Question: I was wondering how to create (using PyQt4) a derived 'QTabWidget' with a check box next to each tab title? Like this:

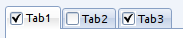
Answer: Actually I chose to only subclass QTabWidget.
The checkBox is added at the creation of a new tab and saved to a list in order to get its index back.
setCheckState/isChecked methods are intended to control the state of each checkBox specified by its tab index.
Finally, the "stateChanged(int)" signal is captured and remitted with an extra parameter specifying the index of the checkBox concerned.
'''
class CheckableTabWidget(QtGui.QTabWidget):
checkBoxList = []
def addTab(self, widget, title):
QtGui.QTabWidget.addTab(self, widget, title)
checkBox = QtGui.QCheckBox()
self.checkBoxList.append(checkBox)
self.tabBar().setTabButton(self.tabBar().count()-1, QtGui.QTabBar.LeftSide, checkBox)
self.connect(checkBox, QtCore.SIGNAL('stateChanged(int)'), lambda checkState: self.__emitStateChanged(checkBox, checkState))
def isChecked(self, index):
return self.tabBar().tabButton(index, QtGui.QTabBar.LeftSide).checkState() != QtCore.Qt.Unchecked
def setCheckState(self, index, checkState):
self.tabBar().tabButton(index, QtGui.QTabBar.LeftSide).setCheckState(checkState)
def __emitStateChanged(self, checkBox, checkState):
index = self.checkBoxList.index(checkBox)
self.emit(QtCore.SIGNAL('stateChanged(int, int)'), index, checkState)
'''
This is maybe not the perfect way to do things, but at least it remains pretty simple and covers all my needs.